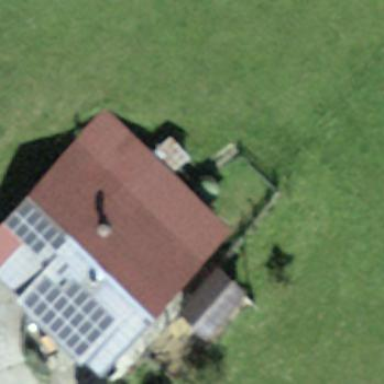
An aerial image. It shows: Farm building.